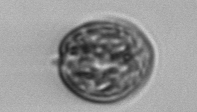
Label: Prorocentrum